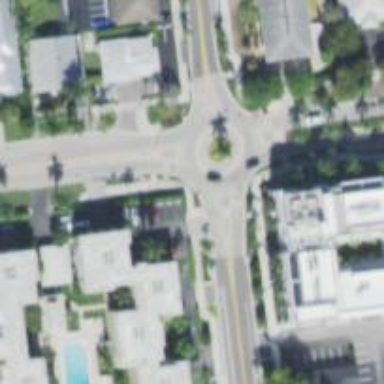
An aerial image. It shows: Footway that serves as traffic island.